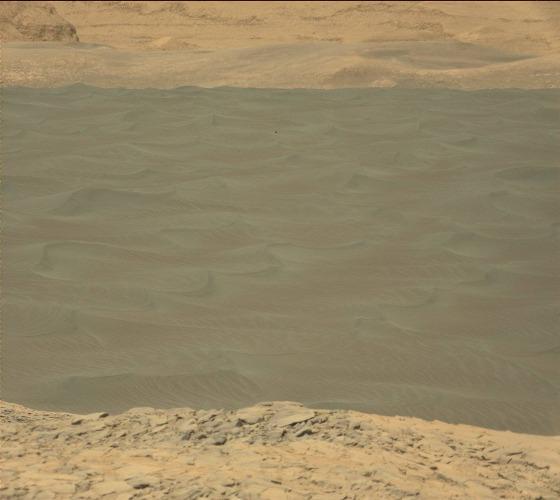
Terrain classes present: Bedrock, Gravel / Sand / Soil